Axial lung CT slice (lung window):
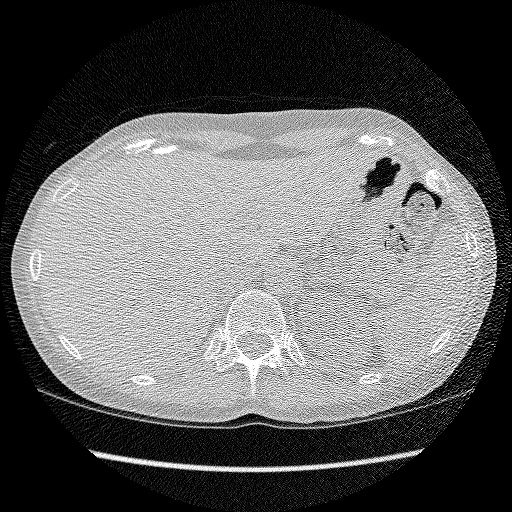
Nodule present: no